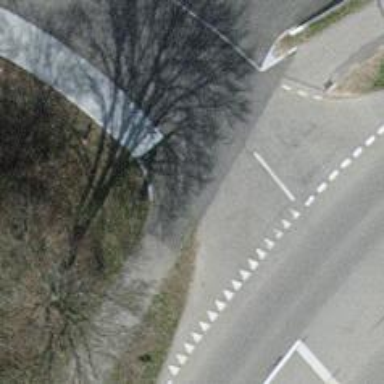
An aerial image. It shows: Unmarked road crossing.